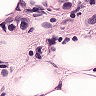
Metastatic tissue present: yes